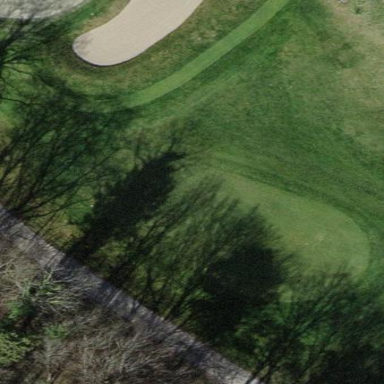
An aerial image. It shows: Golf tee.